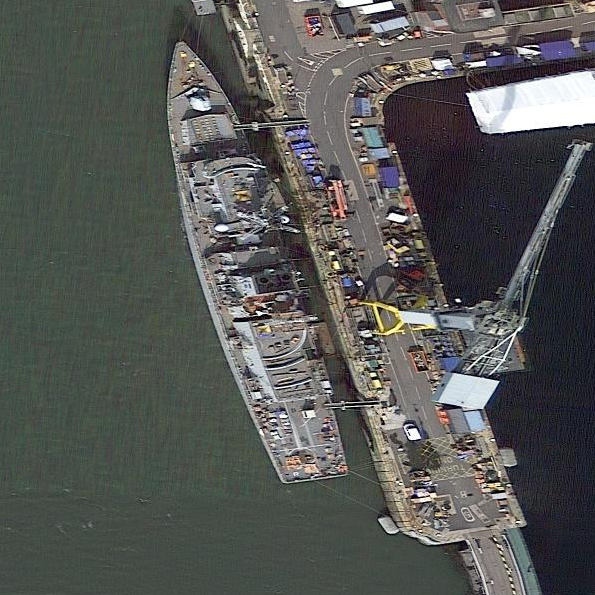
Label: Type_45_destroyer